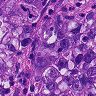
Metastatic tissue present: yes